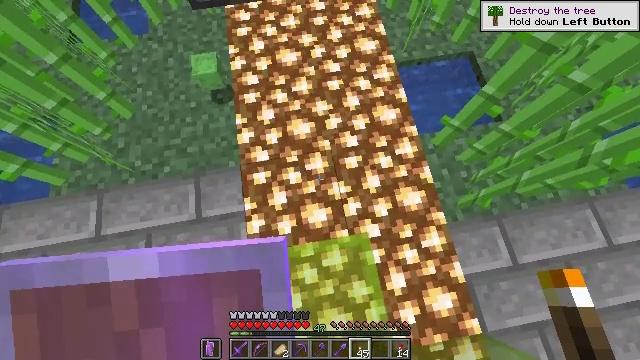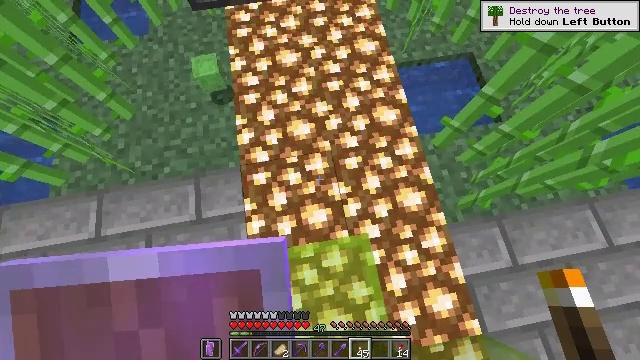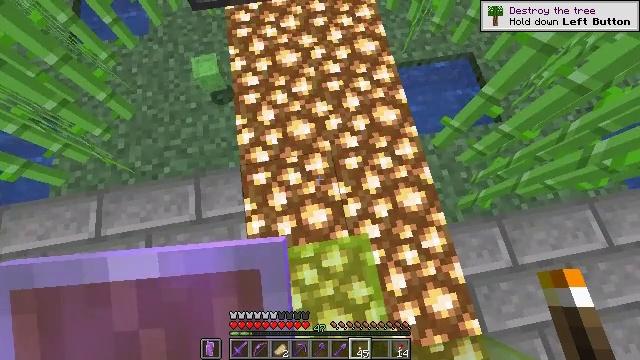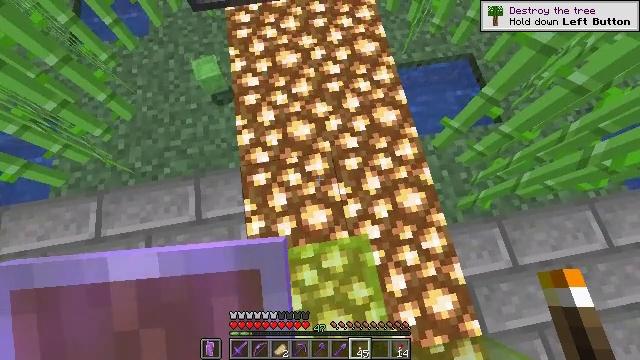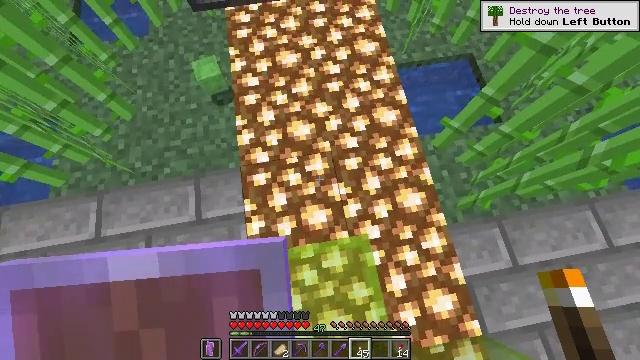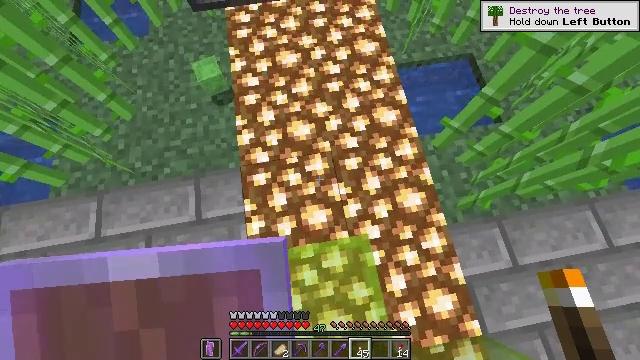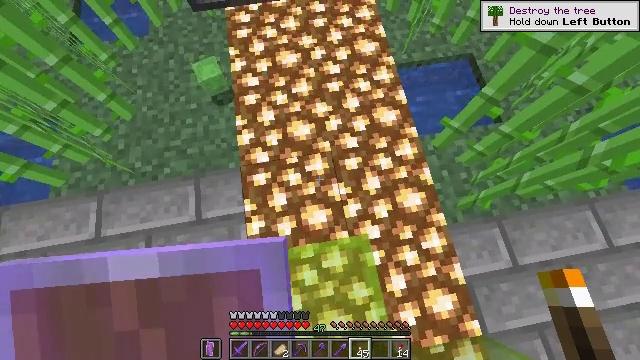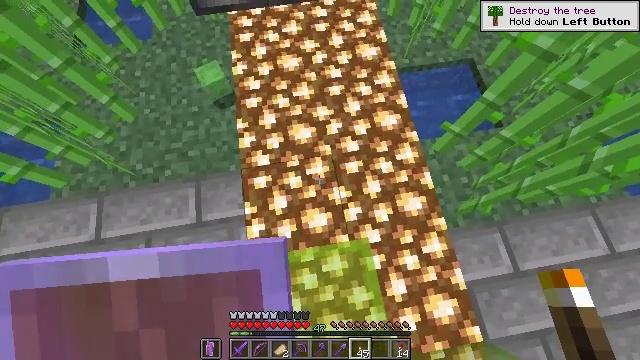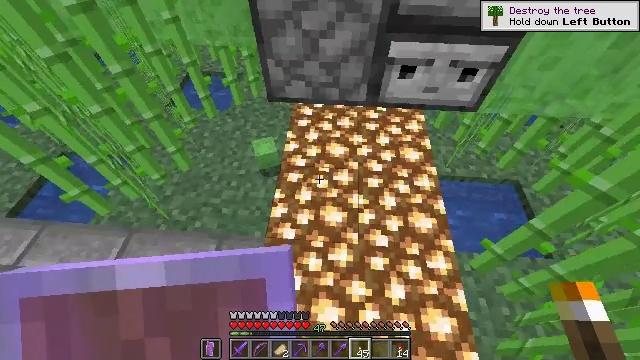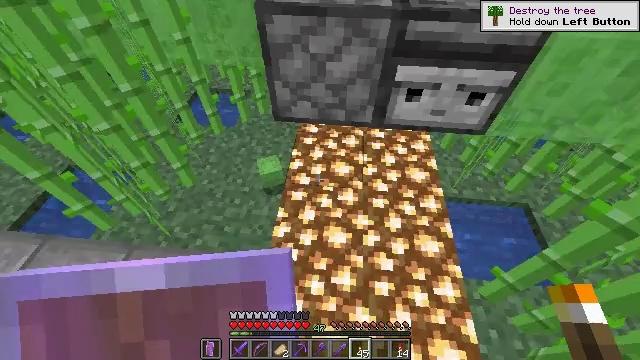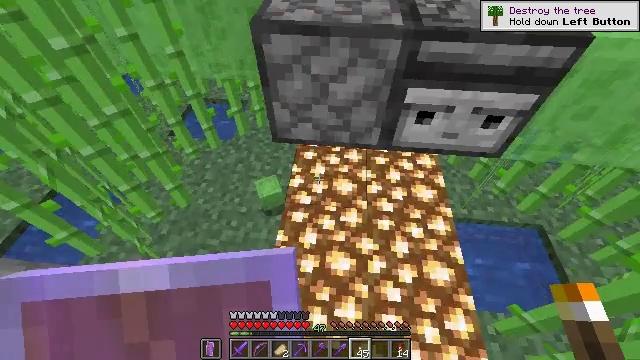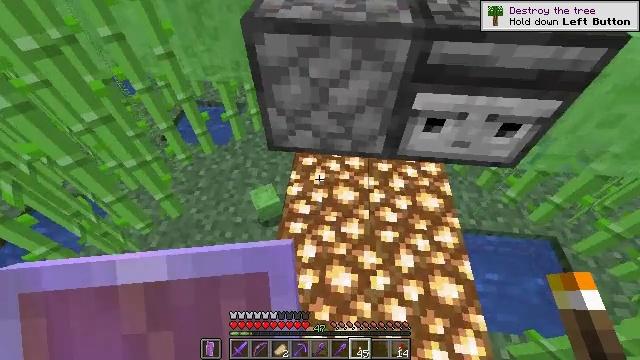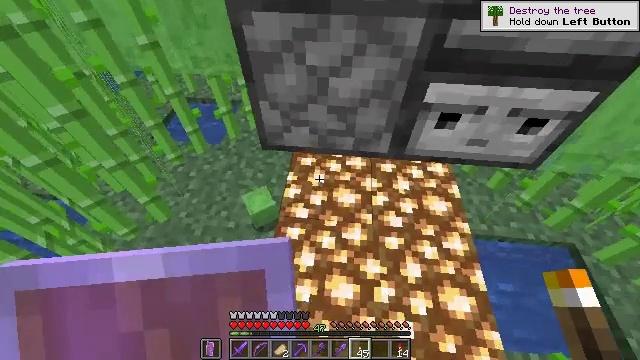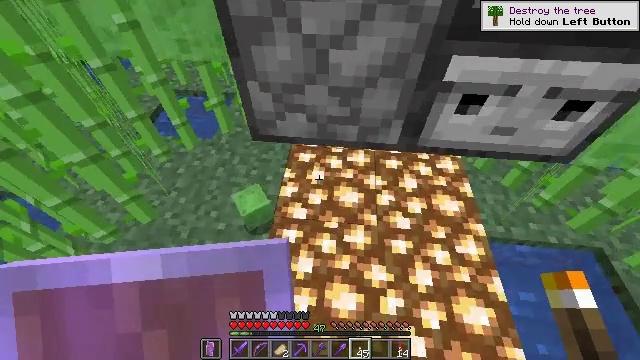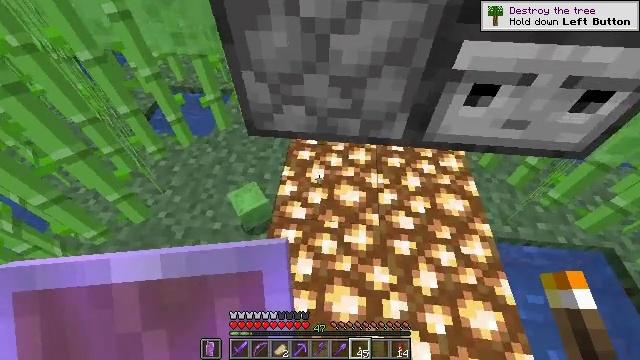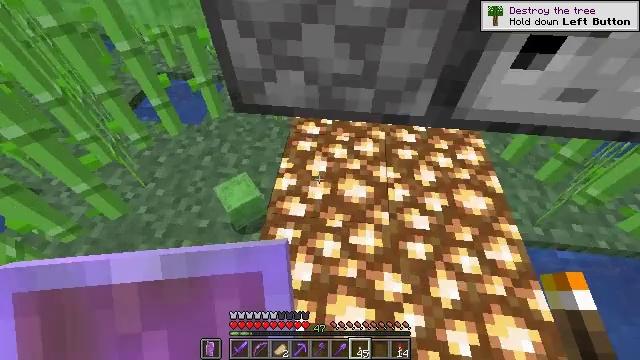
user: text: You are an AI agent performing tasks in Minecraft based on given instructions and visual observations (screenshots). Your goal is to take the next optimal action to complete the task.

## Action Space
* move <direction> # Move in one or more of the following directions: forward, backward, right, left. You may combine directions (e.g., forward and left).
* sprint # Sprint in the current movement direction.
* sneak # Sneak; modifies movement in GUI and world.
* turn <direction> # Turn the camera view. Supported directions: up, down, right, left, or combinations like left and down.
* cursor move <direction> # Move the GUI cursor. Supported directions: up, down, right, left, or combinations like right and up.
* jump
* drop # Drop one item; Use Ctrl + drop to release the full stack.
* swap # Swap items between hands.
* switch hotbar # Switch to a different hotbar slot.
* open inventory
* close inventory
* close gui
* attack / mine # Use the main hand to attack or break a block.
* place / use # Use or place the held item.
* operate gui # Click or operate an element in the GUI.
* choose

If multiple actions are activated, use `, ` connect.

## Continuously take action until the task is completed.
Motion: motion action
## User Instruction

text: Collect the observer.
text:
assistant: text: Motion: no_op
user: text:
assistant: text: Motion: no_op
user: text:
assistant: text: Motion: no_op
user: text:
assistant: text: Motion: no_op
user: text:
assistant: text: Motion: no_op
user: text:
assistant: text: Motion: no_op
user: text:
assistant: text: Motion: no_op
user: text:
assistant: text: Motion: move forward, turn left and up
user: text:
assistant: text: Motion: move forward, turn left and up
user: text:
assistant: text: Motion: move forward
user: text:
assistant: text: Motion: move forward
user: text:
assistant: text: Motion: move forward
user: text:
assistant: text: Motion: move forward
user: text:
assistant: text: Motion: move forward
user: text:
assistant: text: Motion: move forward
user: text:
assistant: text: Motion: move forward, turn left
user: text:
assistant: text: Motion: move forward, turn left
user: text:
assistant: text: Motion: move forward
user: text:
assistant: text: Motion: no_op
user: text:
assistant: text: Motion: no_op
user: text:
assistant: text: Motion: no_op
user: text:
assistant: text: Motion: no_op
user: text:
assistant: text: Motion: no_op
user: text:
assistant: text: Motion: no_op
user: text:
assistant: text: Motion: no_op
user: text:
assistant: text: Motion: no_op
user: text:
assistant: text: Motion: no_op
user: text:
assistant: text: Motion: no_op
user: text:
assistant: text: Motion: no_op
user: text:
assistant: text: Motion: no_op